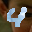
Label: 4